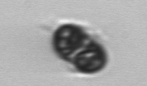
Label: Mesodinium